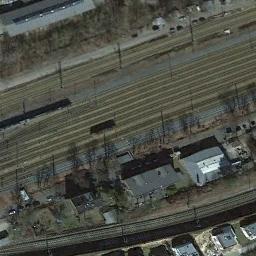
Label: railway